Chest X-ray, PA view. Patient: 54 years old, sex M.
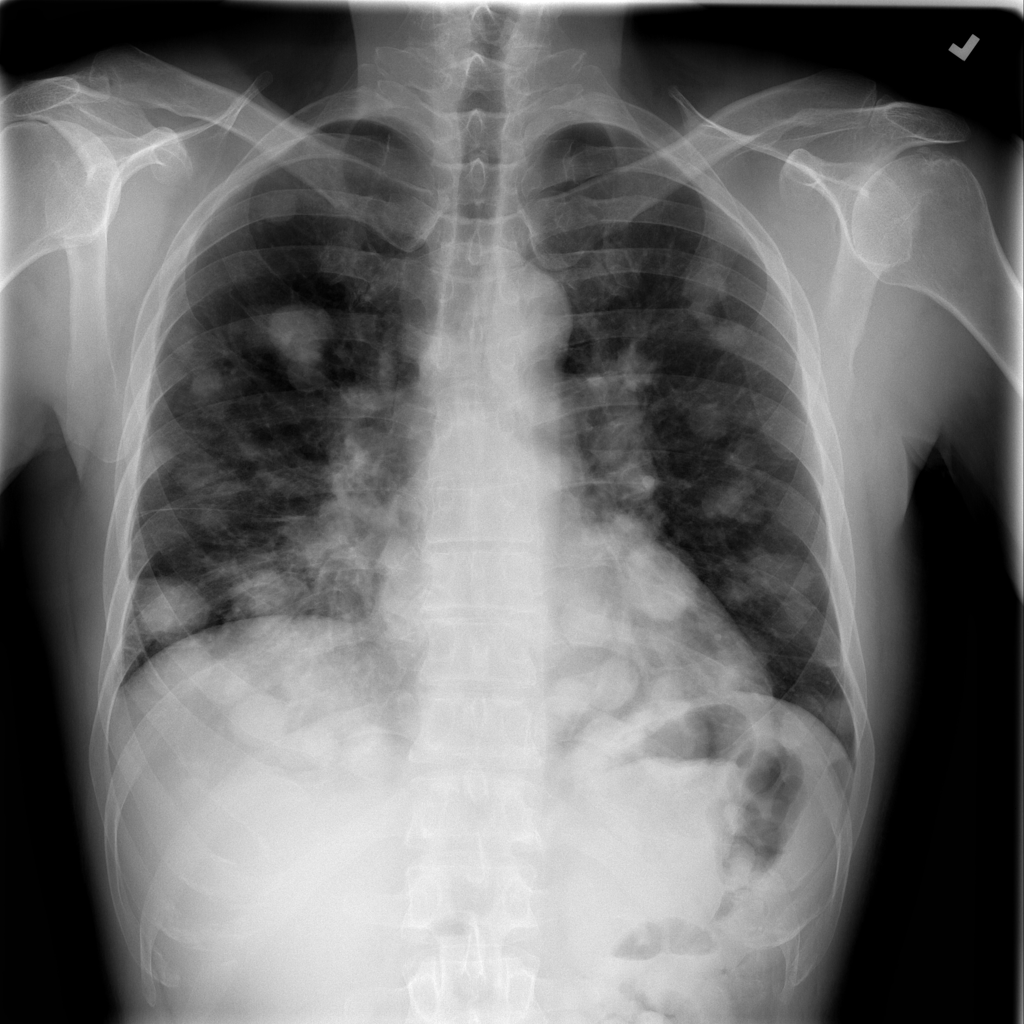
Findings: Nodule